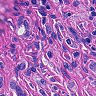
Metastatic tissue present: yes